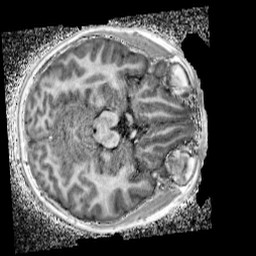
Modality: UNIT1_denoised
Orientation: axial
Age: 13
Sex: female
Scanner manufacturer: siemens
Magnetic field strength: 3 T
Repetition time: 4 s
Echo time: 0.00299 s